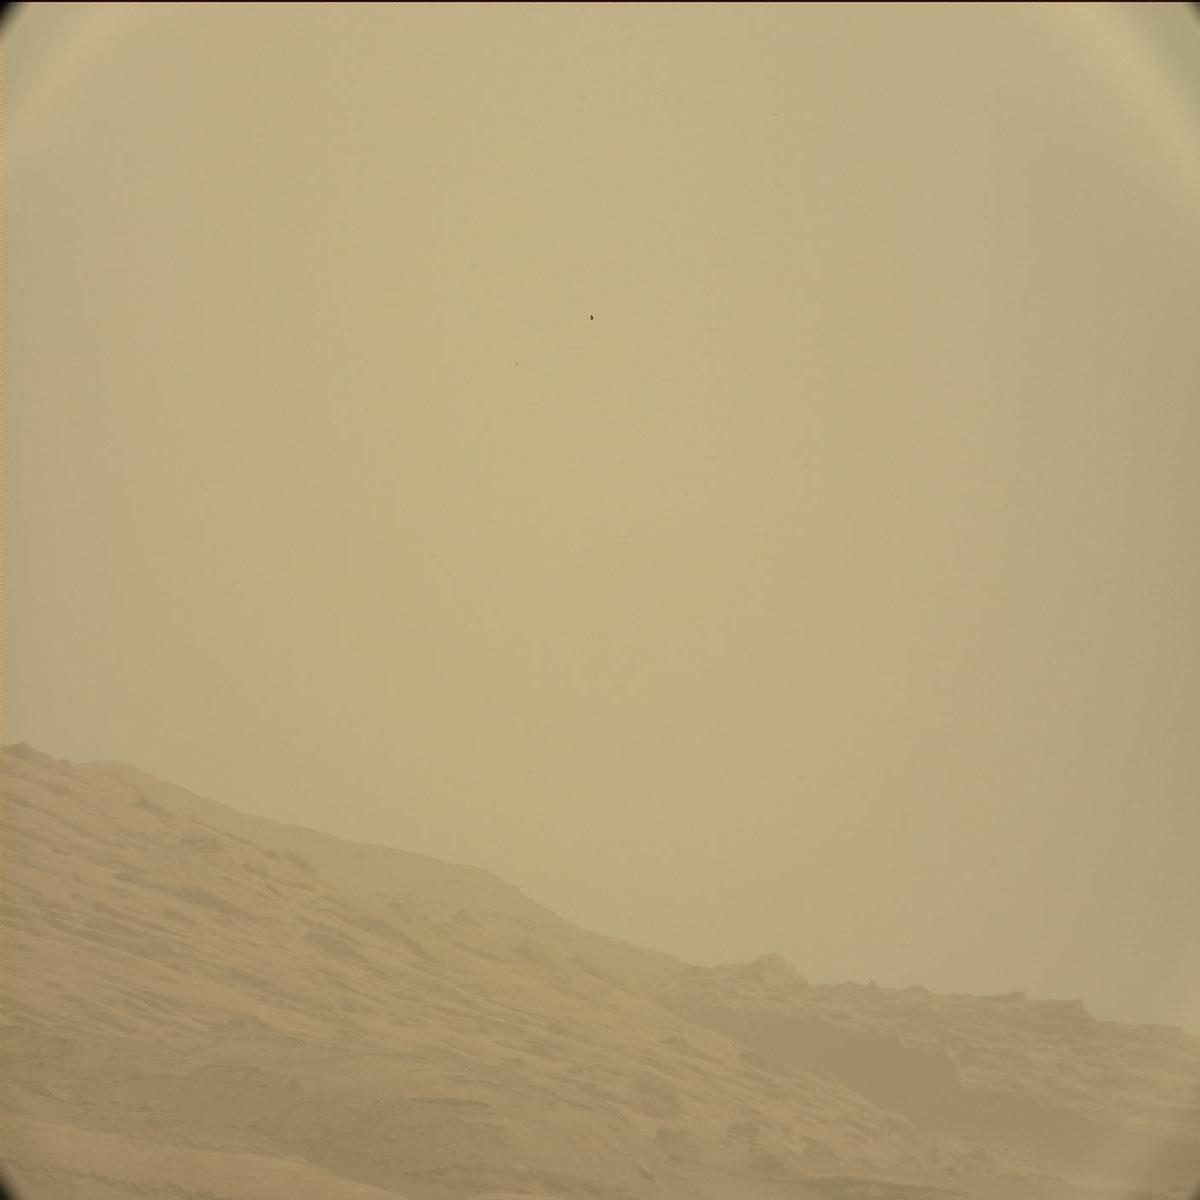
Terrain classes present: Ridge, Sky